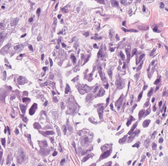
Tumor epithelial tissue: yes
Tumor-associated stroma tissue: yes
Normal tissue: no